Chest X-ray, AP view. Patient: 64 years old, sex F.
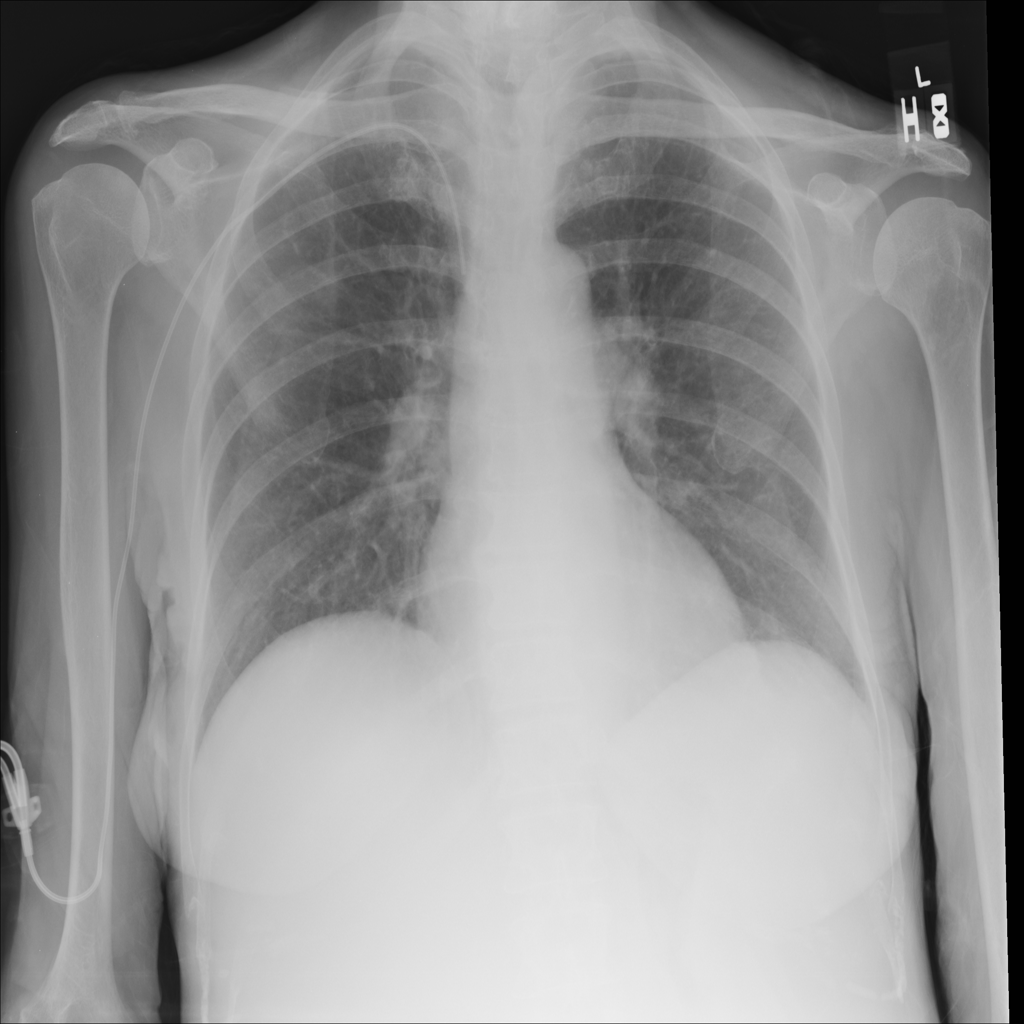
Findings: No Finding